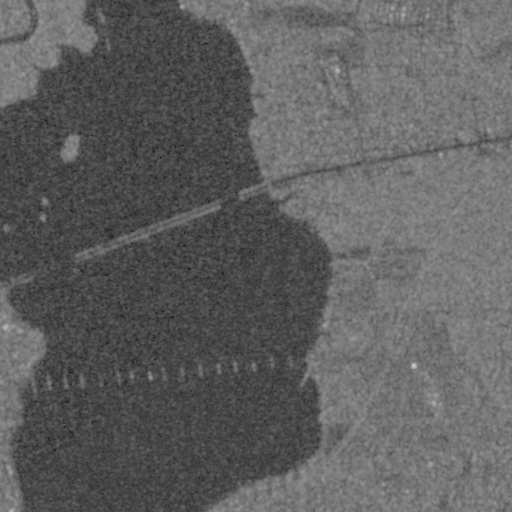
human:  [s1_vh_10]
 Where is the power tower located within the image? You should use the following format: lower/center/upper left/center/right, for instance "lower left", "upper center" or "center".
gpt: The power tower is located in the lower right of the image.
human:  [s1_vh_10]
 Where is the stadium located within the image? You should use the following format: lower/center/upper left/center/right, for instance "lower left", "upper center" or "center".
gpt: The stadium is located in the upper right of the image.
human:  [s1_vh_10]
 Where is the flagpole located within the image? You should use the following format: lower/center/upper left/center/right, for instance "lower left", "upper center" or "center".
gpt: The flagpole is located in the upper right of the image.
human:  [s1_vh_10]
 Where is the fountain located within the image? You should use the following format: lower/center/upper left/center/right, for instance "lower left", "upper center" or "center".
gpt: The fountain is located in the upper right of the image.
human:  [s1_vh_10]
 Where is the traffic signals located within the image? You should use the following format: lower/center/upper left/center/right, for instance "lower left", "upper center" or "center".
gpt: The traffic signals is located in the upper right of the image.
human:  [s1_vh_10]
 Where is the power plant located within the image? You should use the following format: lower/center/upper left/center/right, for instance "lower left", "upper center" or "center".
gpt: There is no power plant in the image.

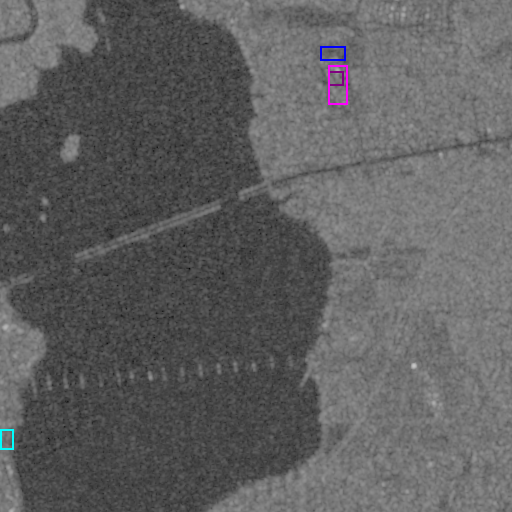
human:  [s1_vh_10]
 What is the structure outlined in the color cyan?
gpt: The structure outlined in cyan is a park.
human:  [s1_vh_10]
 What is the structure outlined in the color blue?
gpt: The structure outlined in blue is a stadium.
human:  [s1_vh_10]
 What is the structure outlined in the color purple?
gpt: The structure outlined in purple is a building.
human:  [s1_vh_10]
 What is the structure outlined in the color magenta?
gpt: The structure outlined in magenta is a building.
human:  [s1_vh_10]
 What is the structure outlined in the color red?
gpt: There is no red outline.